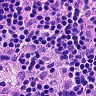
Metastatic tissue present: no